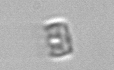
Label: Bacillariophyceae_morphotype1